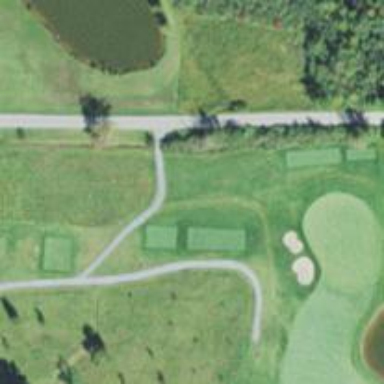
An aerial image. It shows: Service road used as golf cart path.